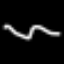
Label: squiggle